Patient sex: M
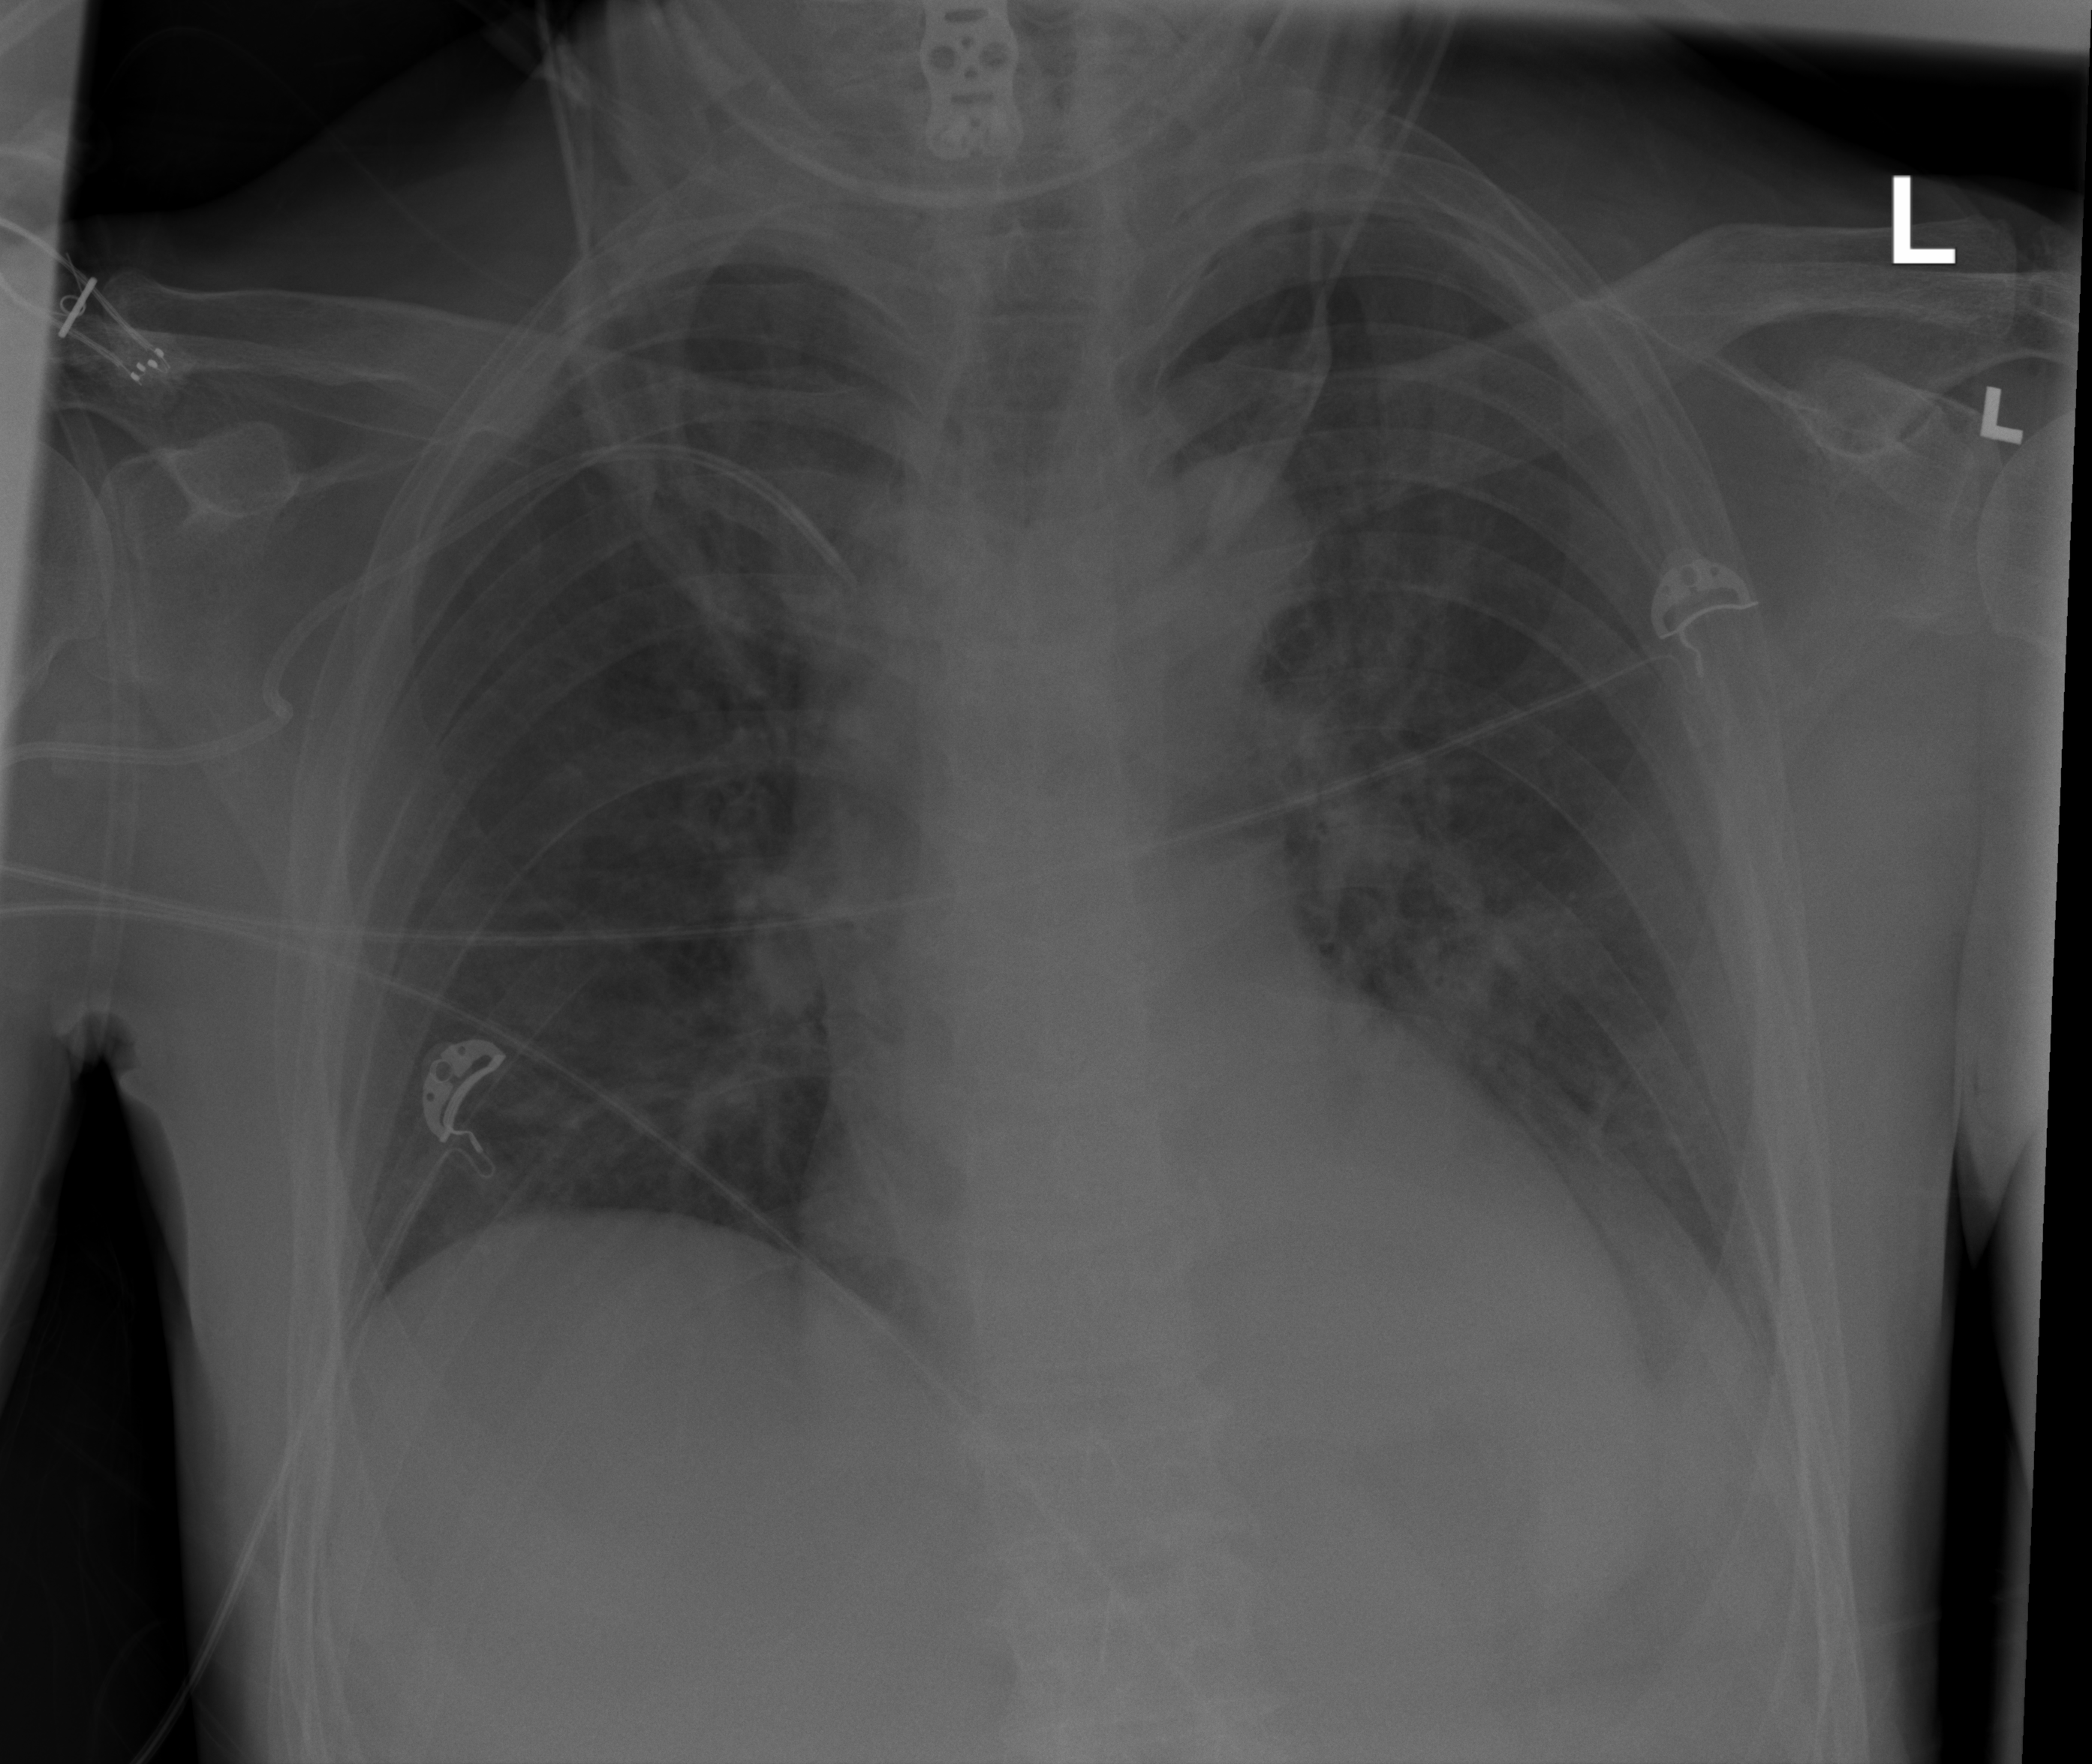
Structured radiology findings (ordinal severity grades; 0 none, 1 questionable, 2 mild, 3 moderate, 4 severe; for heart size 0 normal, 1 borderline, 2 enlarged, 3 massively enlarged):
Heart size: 2
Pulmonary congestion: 1
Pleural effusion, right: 0
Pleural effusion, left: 2
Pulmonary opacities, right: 0
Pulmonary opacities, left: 0
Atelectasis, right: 0
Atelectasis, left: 2